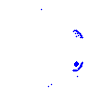
Particle: pion